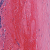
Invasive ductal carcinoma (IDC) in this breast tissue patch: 0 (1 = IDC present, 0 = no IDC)